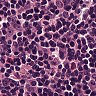
Metastatic tissue present: no